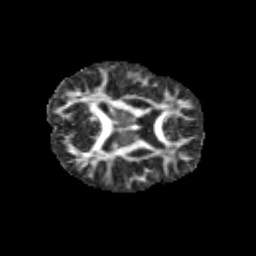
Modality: FA
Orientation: axial
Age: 11
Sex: female
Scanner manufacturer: siemens
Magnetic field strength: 3 T
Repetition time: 3.8 s
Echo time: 0.07 s